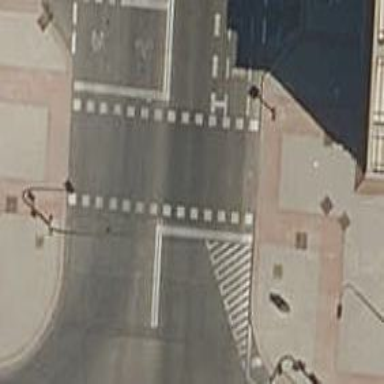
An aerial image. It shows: Road crossing with traffic signals.